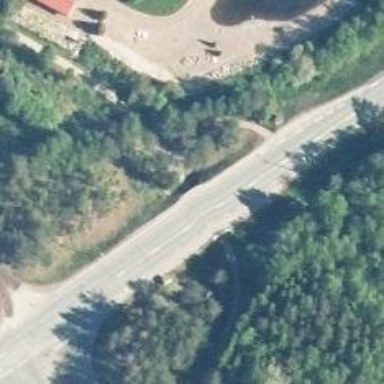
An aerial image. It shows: Asphalt cycleway.